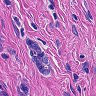
Metastatic tissue present: yes